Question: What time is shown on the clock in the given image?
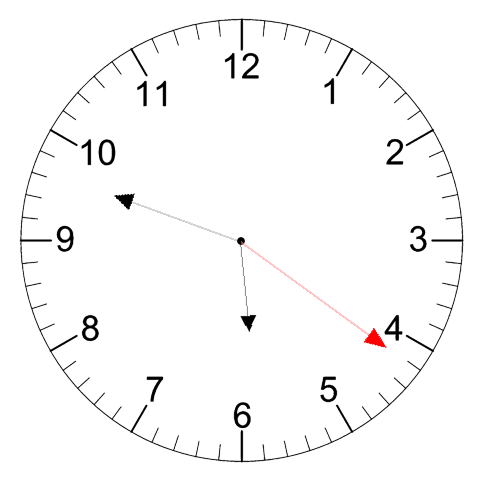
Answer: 05:48:21